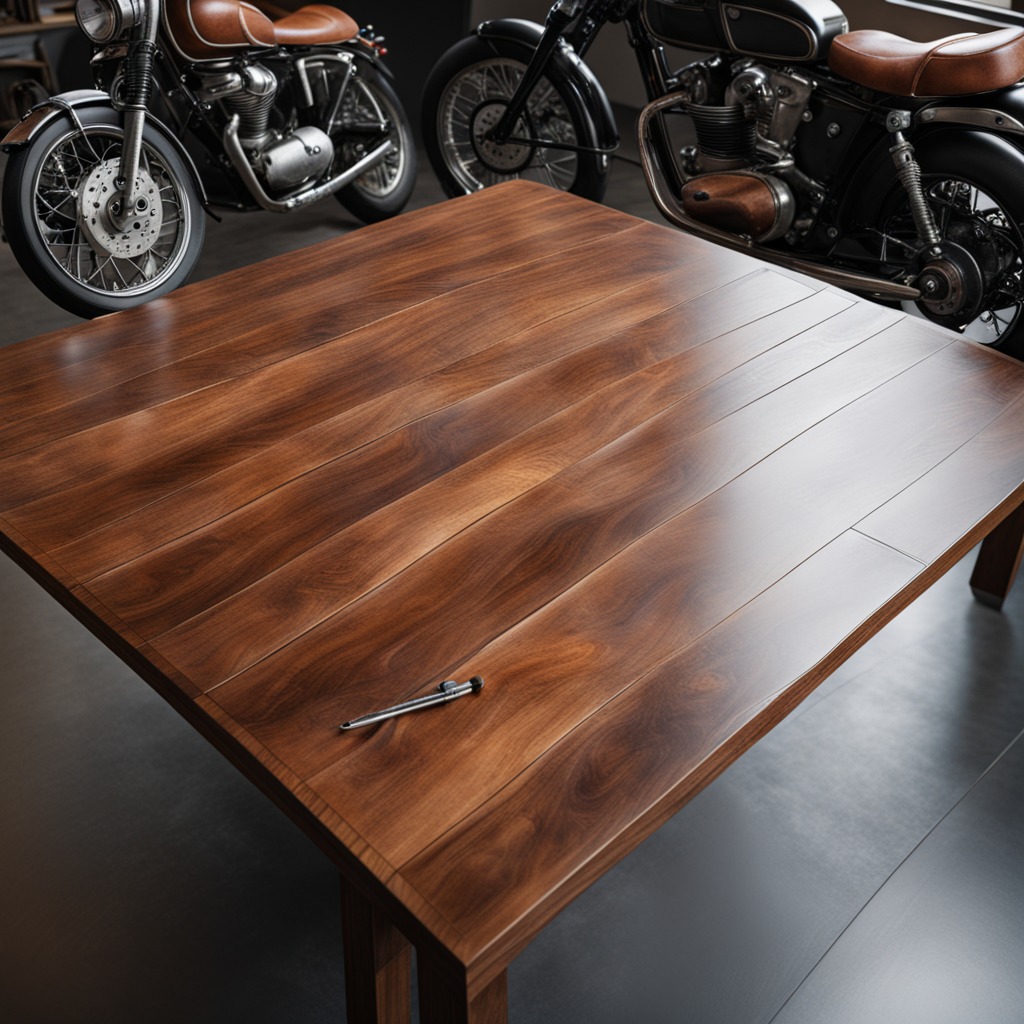
A screwdriver is lying on the wooden table in the garage.